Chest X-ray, AP view. Patient: 38 years old, sex M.
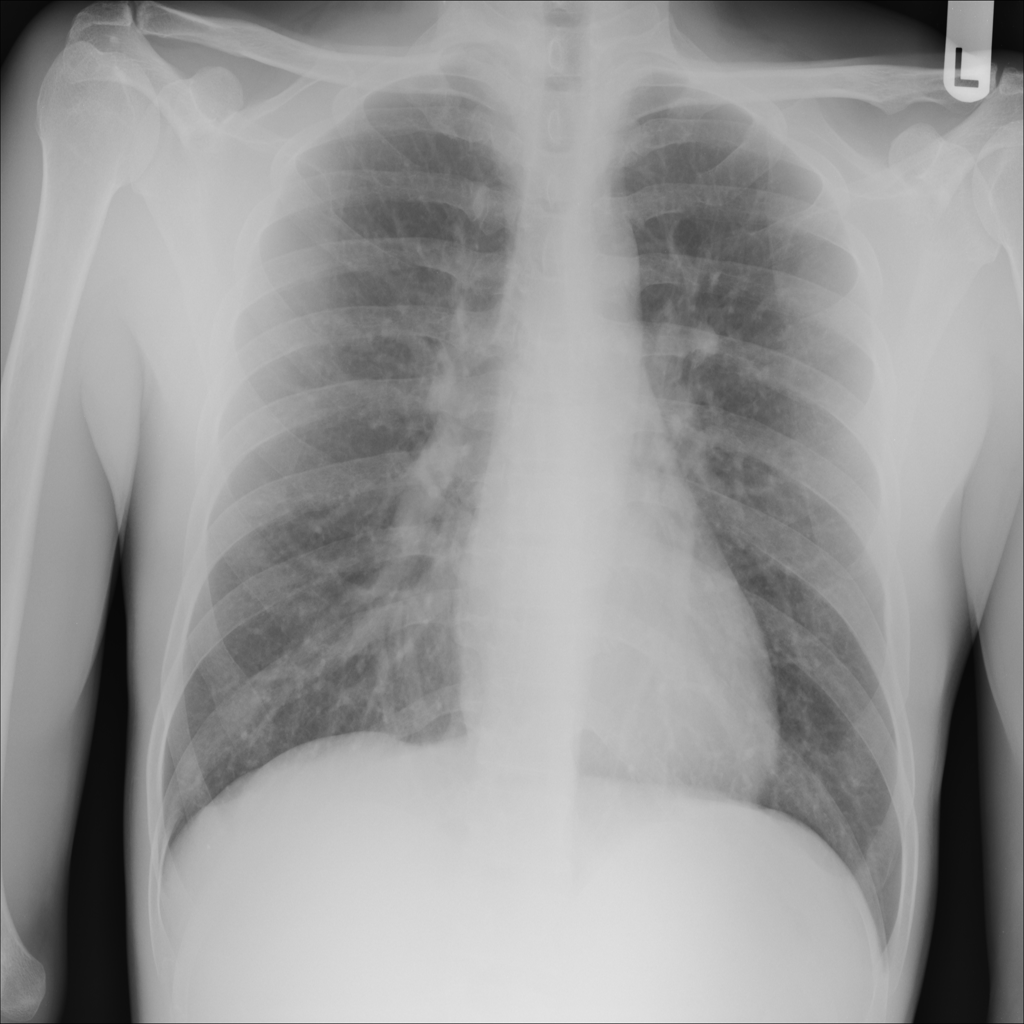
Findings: Infiltration